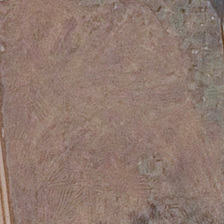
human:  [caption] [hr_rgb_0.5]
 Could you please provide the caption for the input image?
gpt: it is a piece of yellow bareland .

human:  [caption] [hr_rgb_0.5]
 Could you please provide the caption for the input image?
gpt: it is a piece of yellow bareland .

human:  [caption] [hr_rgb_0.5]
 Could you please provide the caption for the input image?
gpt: it is a piece of yellow bareland .

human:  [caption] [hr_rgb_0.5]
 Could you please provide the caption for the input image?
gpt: it is a piece of yellow bareland .

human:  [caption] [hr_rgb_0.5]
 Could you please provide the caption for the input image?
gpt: it is a piece of yellow bareland .